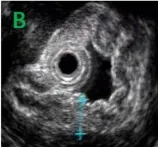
(B) EUS revealed a hypoechoic lesion from mucosa layer, muscularis mucosa layer, and submucosa layer.
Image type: radiology (ultrasound)